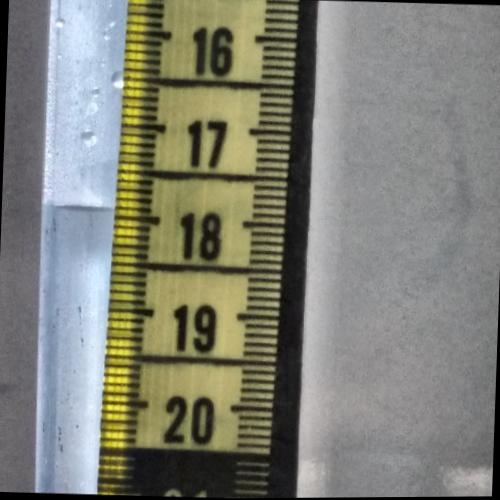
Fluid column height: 17.9 cm